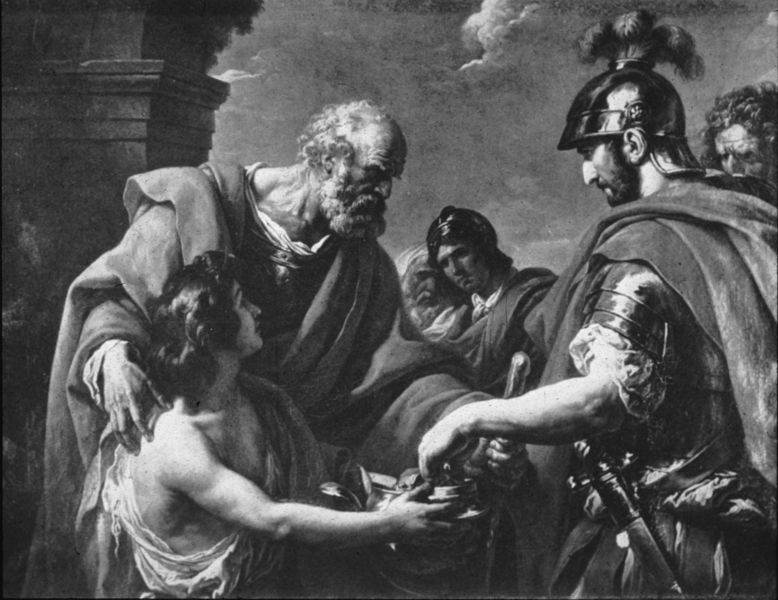
Titel: Belisarius
Künstler: Francois André Vincent
Standort: Montpellier
Institution: Musée Fabre
Schlagwörter: blau, dunkel, feder, gemälde, hand, himmel, kopf, laub, mann, nackt, schatten, umhang, weiß, wolken, bäume, frauen, menschen, sitzen, braun, frau, grau, hell, hintergrund, licht, männer, nase, ohr, pfeiler, profil, schwarz, skizze, stützen, säule, säulen, blick, gürtel, tuch, wolke, alt, bart, hemd, jung, wand, architektur, arm, arme, barock, bibel, blicke, falten, federn, gesicht, mensch, schale, stein, taube, vollbart, bild, hals, hände, wache, öl, ast, vögel, brücke, busch, gewand, haare, mantel, sitzend, stoff, gewänder, kind, locken, renaissance, schulter, stock, amphore, kanne, vase, federbusch, papier, bogen, italien, alter mann, stab, mauer, monochrom, linien, herbst, grisaille, rundbogen, treppe, soldaten, detail, muskeln, ernst, finster, grimmig, überwurf, junge, scheide, drapierung, tor, foto, fotografie, waschen, fugen, ruine, gefäß, panzer, alter, antike, greis, knabe, linie, geld, tauben, geben, schwarz-weiß, greifen, schwert, schwerter, uniform, waffen, knien, soldat, waffe, denker, stirnfalten, bläulich, helm, geschenk, entwurf, ritter, rüstung, kopie, fragment, römer, helme, harnisch, jüngling, junger mann, runzeln, jesus, toga, rotbraun, dolch, historienmalerei, umhänge, feldherr, opfer, verschollen, gabe, legionär, reproduktion, hirte, kessel, sehnen, pappe, weisshaarig, caravaggio, helmzier, unhang, hilfslinien, schert, federbuschen, feeder, grimmiger blick, kniiend, kriger, nackenschutz, rostbruan, rämer, römischer soldat, strirn, archtitektur, en, historienszene, 17. jahrhundert, zushauer